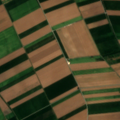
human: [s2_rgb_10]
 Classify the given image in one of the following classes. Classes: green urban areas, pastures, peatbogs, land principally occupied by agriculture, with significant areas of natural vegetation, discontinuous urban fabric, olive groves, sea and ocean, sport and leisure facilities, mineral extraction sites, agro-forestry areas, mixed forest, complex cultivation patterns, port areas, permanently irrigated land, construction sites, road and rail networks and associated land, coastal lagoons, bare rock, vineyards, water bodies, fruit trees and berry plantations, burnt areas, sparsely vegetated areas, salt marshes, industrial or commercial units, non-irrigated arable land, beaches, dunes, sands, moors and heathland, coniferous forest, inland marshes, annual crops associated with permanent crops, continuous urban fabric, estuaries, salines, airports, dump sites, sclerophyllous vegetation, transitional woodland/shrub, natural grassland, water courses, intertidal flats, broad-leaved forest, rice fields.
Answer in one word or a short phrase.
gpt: non-irrigated arable land